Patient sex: M
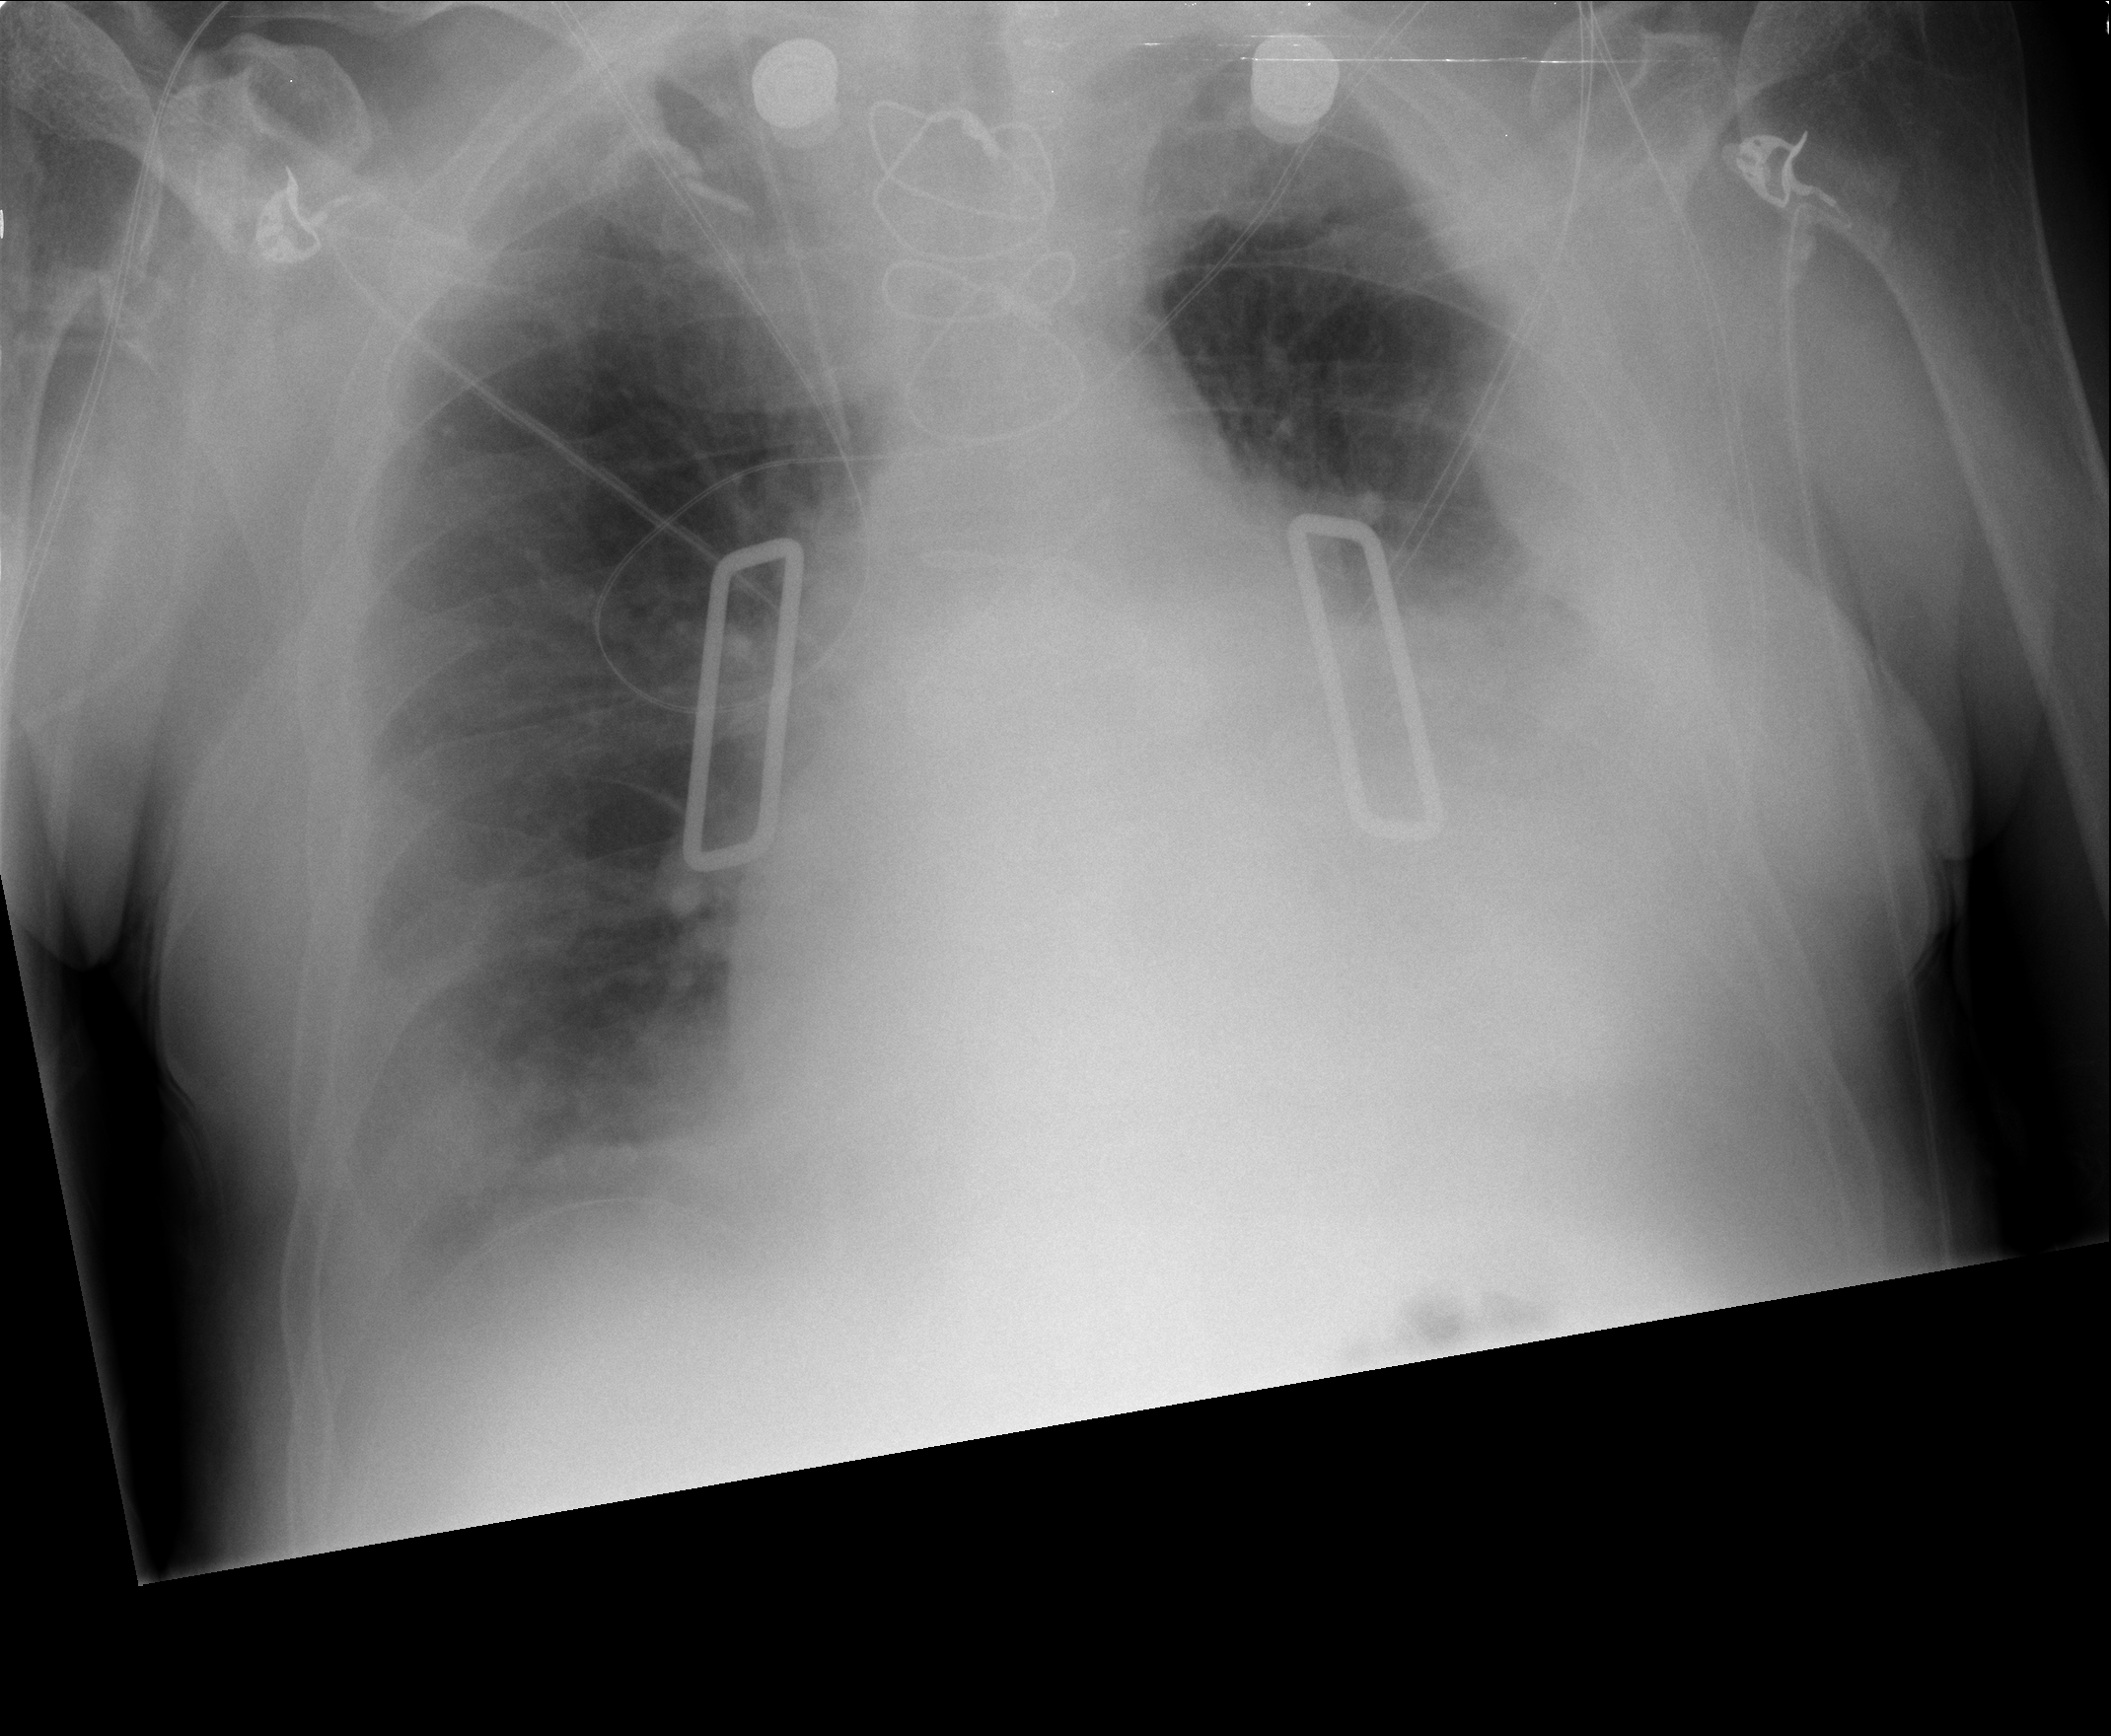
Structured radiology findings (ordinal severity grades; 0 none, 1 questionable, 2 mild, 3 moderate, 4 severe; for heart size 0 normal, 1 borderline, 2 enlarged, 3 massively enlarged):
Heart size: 3
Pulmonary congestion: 0
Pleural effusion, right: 2
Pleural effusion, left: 3
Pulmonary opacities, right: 0
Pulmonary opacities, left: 0
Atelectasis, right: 2
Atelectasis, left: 3